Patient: sex M, age 54
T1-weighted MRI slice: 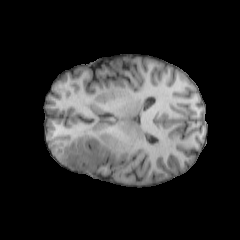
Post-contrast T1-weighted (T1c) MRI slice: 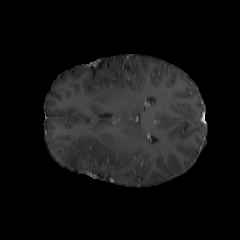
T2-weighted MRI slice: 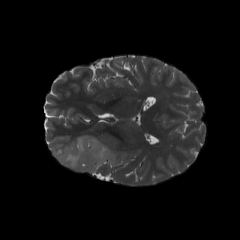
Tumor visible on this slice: yes
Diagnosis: Astrocytoma, IDH-wildtype
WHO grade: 3